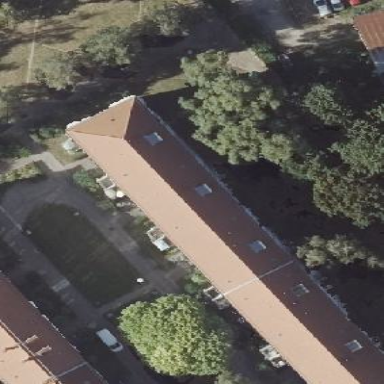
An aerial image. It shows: Residential apartments with hipped roof shape.